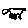
Label: cat